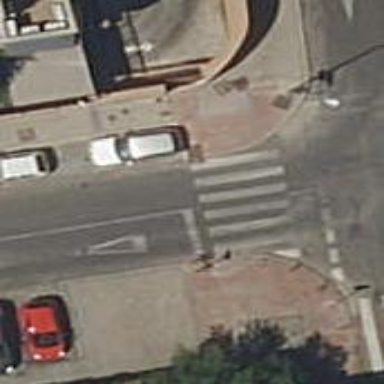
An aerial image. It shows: Uncontrolled road crossing with markings.